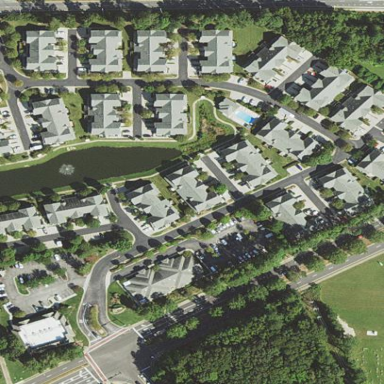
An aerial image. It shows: Residential area consisting of condominiums.